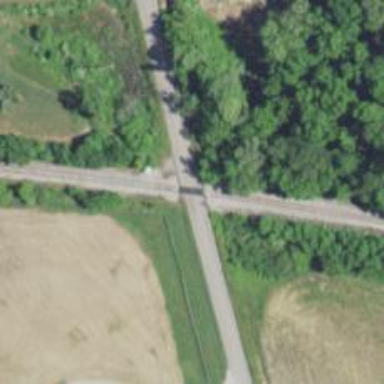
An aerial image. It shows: Railway level crossing.